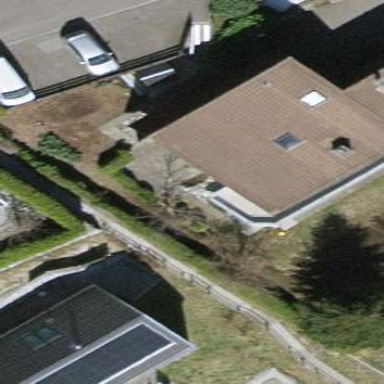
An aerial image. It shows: Semi-detached house.